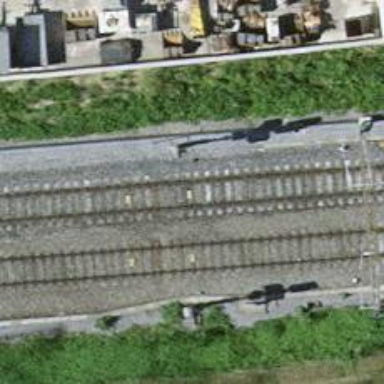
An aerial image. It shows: Railway signal.